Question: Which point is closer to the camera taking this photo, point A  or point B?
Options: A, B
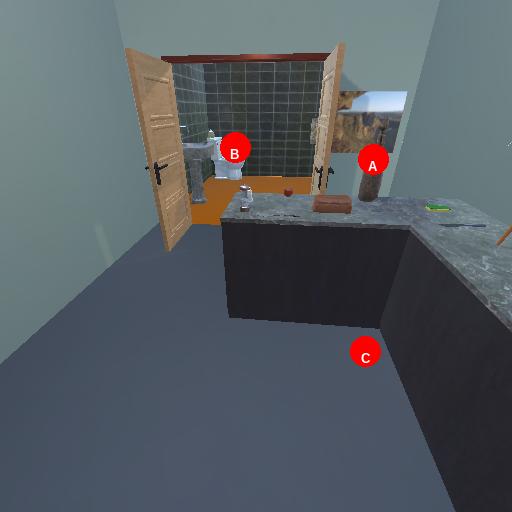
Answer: A